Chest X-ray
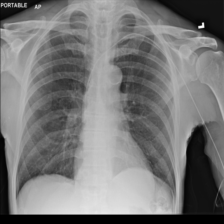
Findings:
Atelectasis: negative
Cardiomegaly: negative
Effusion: negative
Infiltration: negative
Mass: negative
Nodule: negative
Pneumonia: negative
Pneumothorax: negative
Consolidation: negative
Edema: negative
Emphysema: negative
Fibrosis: negative
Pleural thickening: negative
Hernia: negative